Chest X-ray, AP view. Patient: 58 years old, sex M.
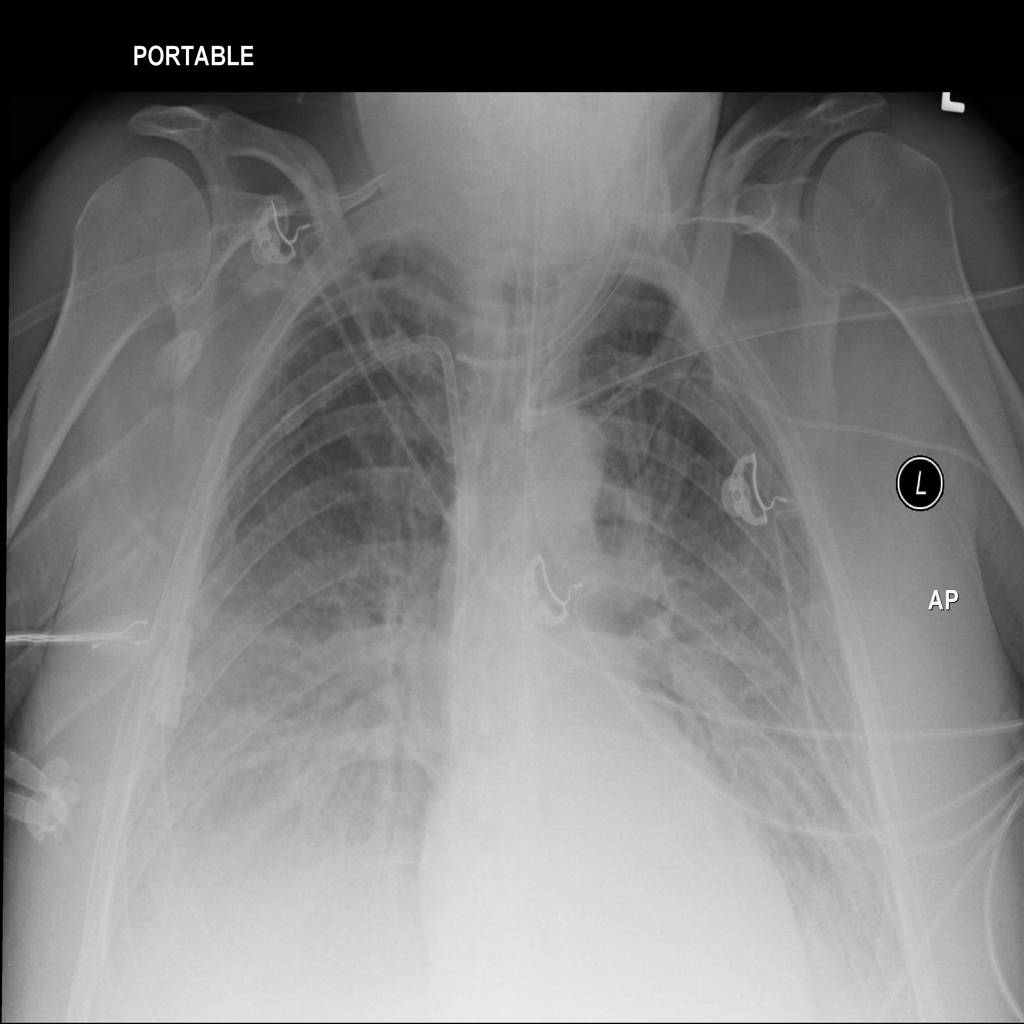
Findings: Effusion, Infiltration